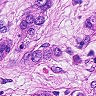
Metastatic tissue present: yes